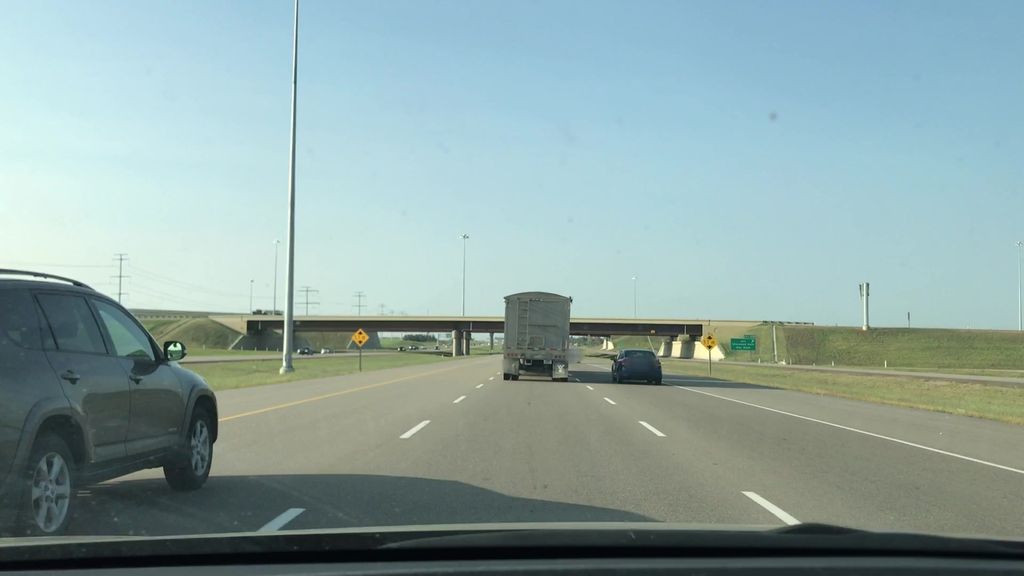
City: edmonton